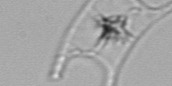
Label: Eucampia